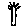
Label: tree